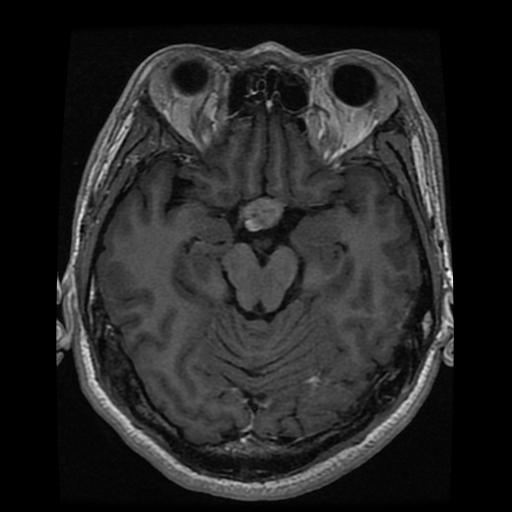
Label: pituitary